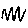
Label: zigzag